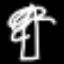
Label: palm tree